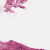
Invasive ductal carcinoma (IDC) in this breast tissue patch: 0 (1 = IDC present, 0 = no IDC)